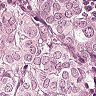
Metastatic tissue present: yes